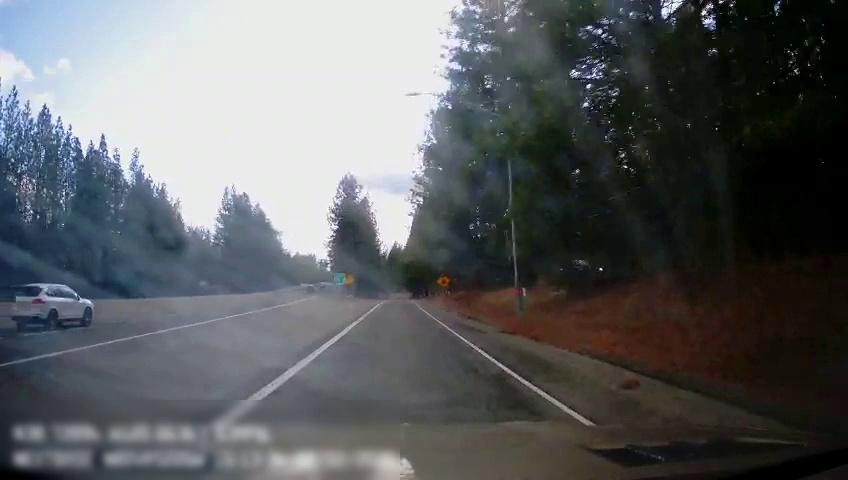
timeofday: Day
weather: Sunny
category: Drivable Space
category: Vehicles | SUV
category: Vehicles | Car
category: Vehicles | Car
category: Lanes | Current Lane
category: Lanes | Alternate Lane
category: Lanes | Alternate Lane
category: Lanes | Alternate Lane
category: Traffic | Signs
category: Traffic | Signs